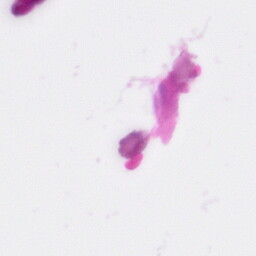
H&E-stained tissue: Pancreatic